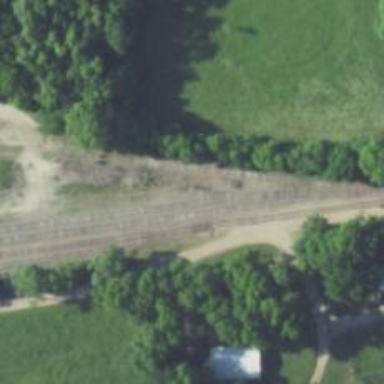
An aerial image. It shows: Abandoned railway yard is depicted.